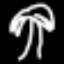
Label: palm tree